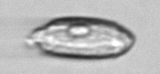
Label: Katodinium_or_Torodinium